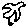
Label: bird